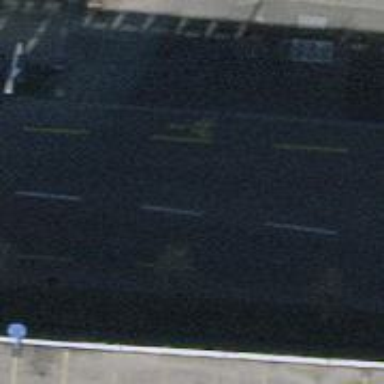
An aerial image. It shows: Residential road with asphalt surface. It has separate cycle lane and sidewalk.